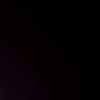
Label: space